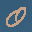
Label: 0